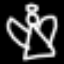
Label: angel